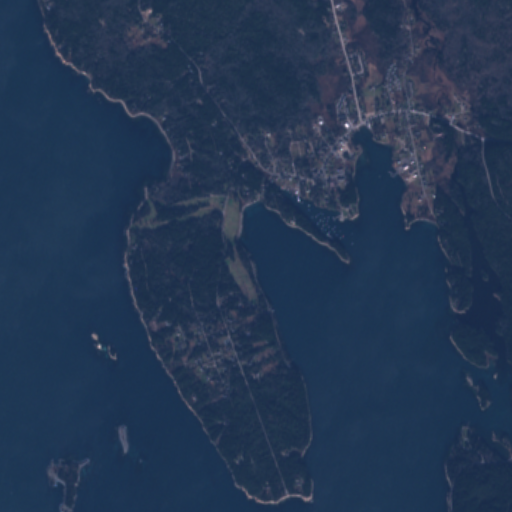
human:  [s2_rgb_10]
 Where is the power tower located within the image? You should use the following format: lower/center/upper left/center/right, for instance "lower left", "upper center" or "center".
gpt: There is no power tower in the image.